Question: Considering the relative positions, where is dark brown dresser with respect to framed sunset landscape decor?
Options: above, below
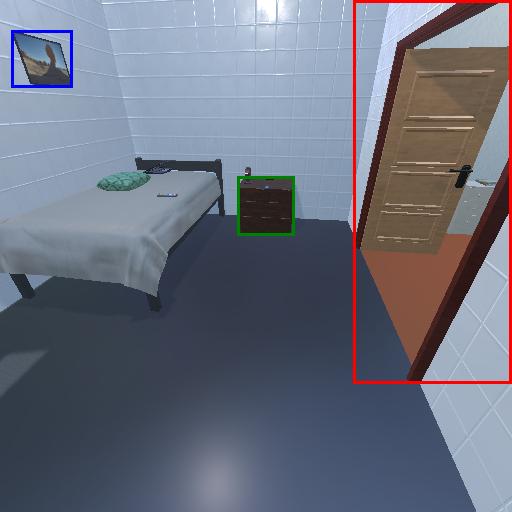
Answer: above